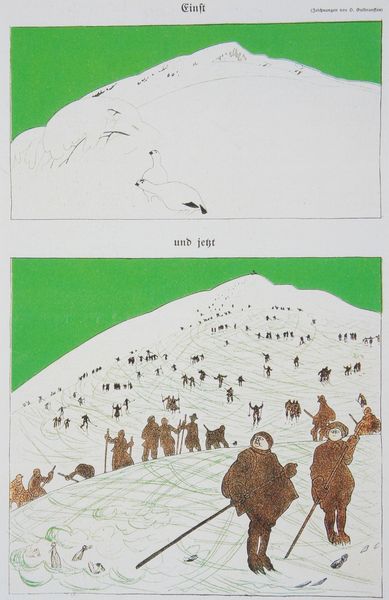
Titel: Einst - und jetzt
Künstler: Olaf Gulbransson
Schlagwörter: berg, vogel, grün, menschen, braun, grau, männer, schwarz, weiss, zeichnung, schnee, hügel, blatt, tal, grafik, vogelperspektive, druck, lithographie, stöcke, ski, skifahrer, voge, pisten